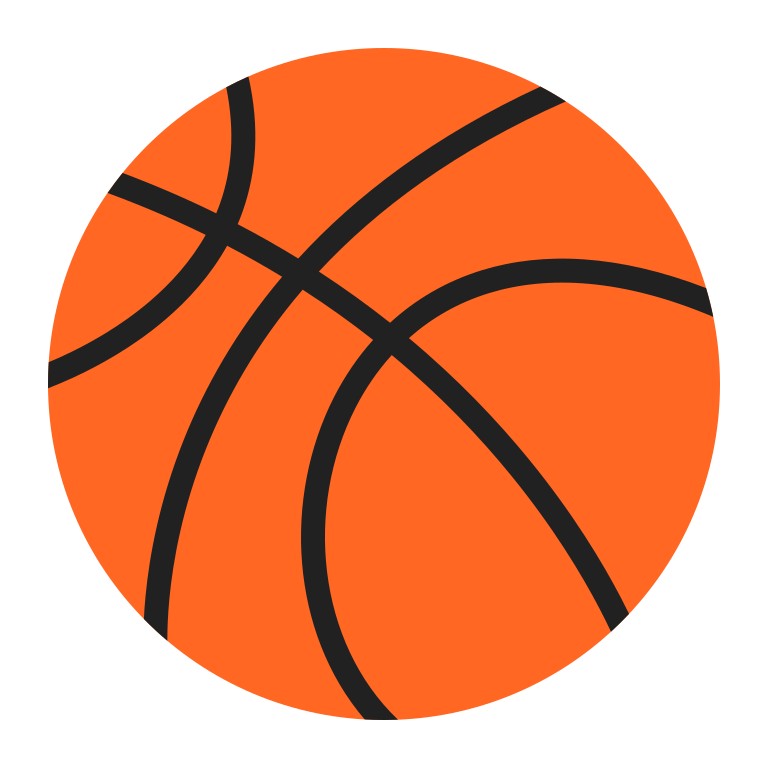
basketball flat